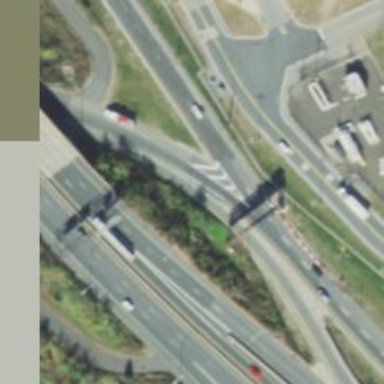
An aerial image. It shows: Tertiary link road.